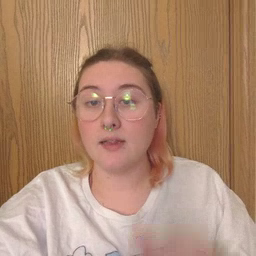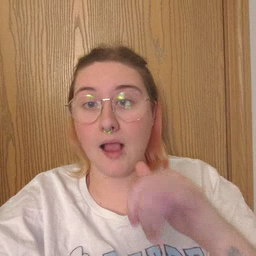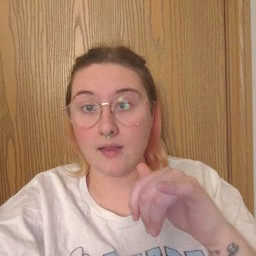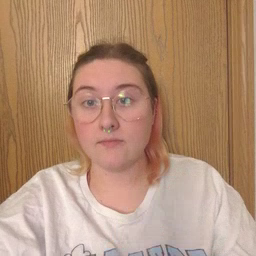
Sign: like